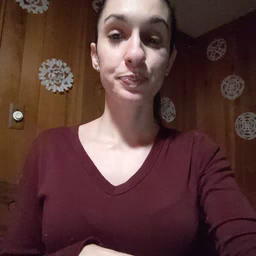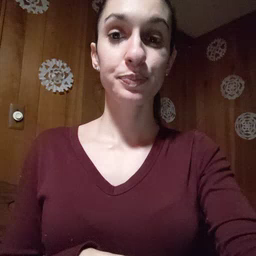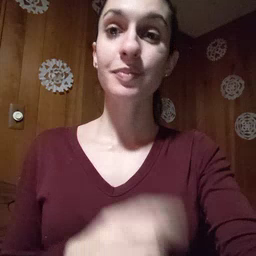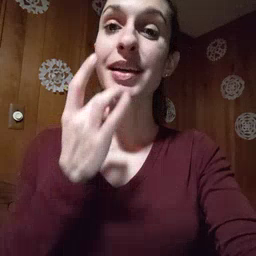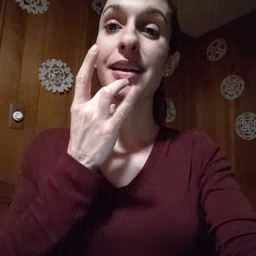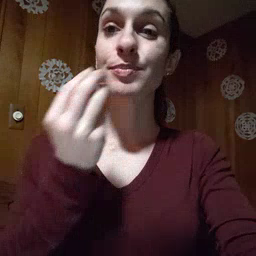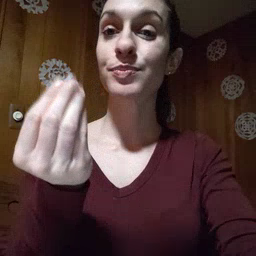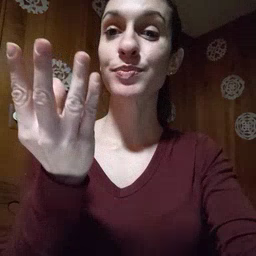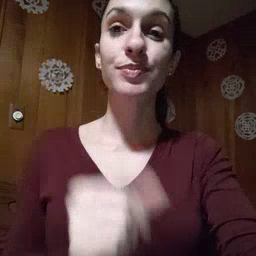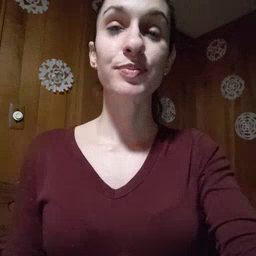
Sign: lamp